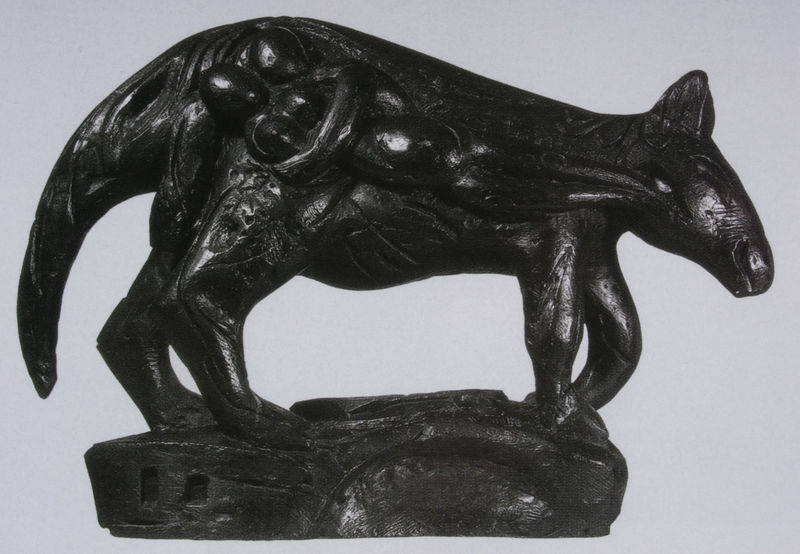
Titel: La bête fantastique, Fabeltier
Künstler: Marc Chagall
Institution: Privatsammlung
Schlagwörter: kopf, körper, mann, wolf, menschen, busen, frau, grau, ohr, schwarz, tier, gesicht, mensch, sockel, figur, paar, ohren, skulptur, beine, schwanz, relief, brüste, liebe, figuren, glänzend, metall, bronze, plastik, plinthe, podest, erotik, schwanger, foto, umarmen, schwein, sex, rom, schnitzerei, liebespaar, fuchs, schnauze, guss, ohre, volkskunst, fruchtbarkeit, schakal, tapir, wölfin